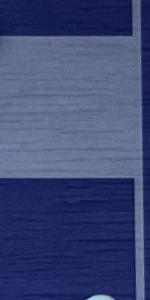
Label: Empty